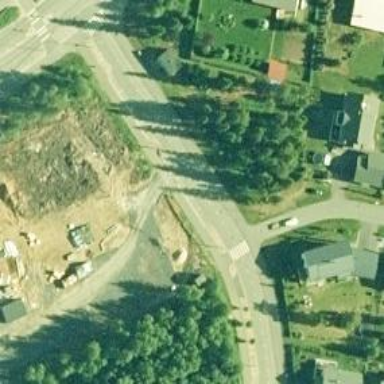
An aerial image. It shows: Marked road crossing.